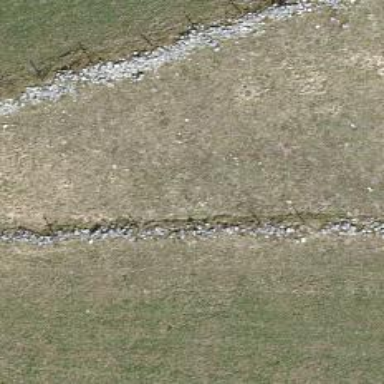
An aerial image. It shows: Wall barrier.